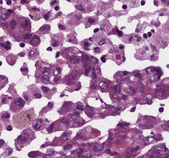
Tumor epithelial tissue: yes
Tumor-associated stroma tissue: no
Normal tissue: no